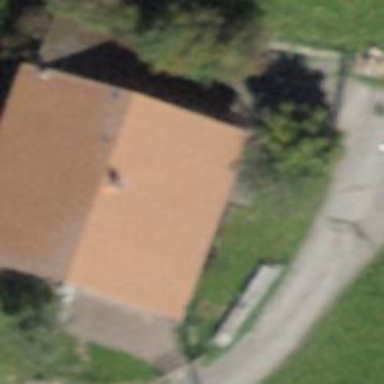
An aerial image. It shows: Farm building.